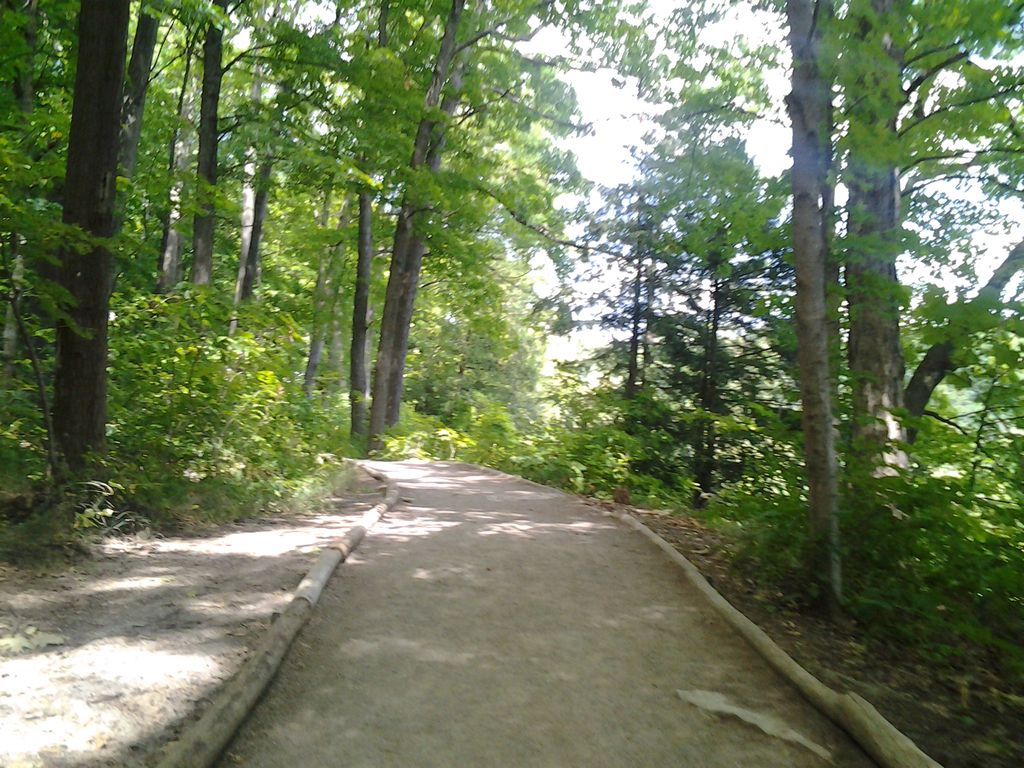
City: hamilton